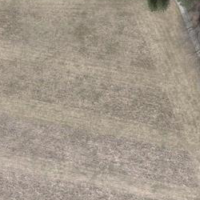
EUNIS habitat code: 52
Species observed at this site:
Melilotus albus
Echium vulgare
Leucanthemum vulgare
Ranunculus repens